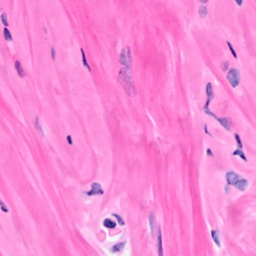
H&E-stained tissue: Breast